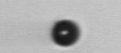
Label: bead